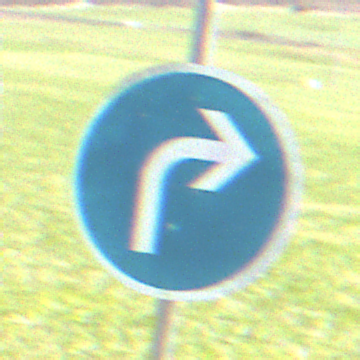
Verkehrszeichen: VorgeschriebeneFahrtrichtungRechts
Umgebung: Outdoor, Nature
Tageszeit: MorningAfternoon
Wetter: PartlyCloudy
Licht: Natural
Jahreszeit: NotSpecified
Kontrast: HighContrast